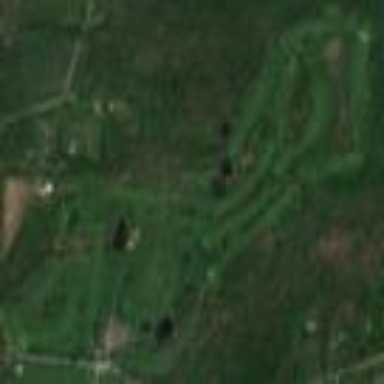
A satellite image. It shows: Golf course.